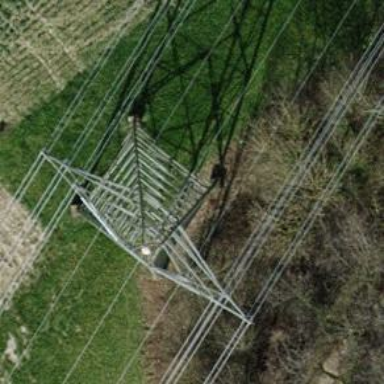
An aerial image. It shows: Power tower.